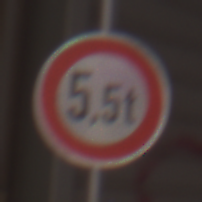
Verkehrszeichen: TatsaechlicheMasse
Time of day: MorningAfternoon
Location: Outdoor (Urban)
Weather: Clear
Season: NotSpecified
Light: Natural